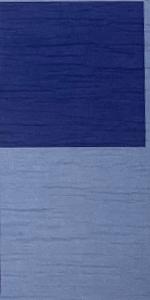
Label: Empty